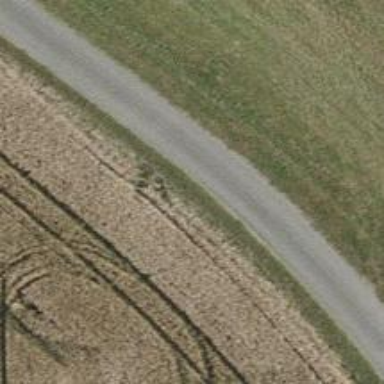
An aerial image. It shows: Well-maintained track road with grade 1 tracktype.